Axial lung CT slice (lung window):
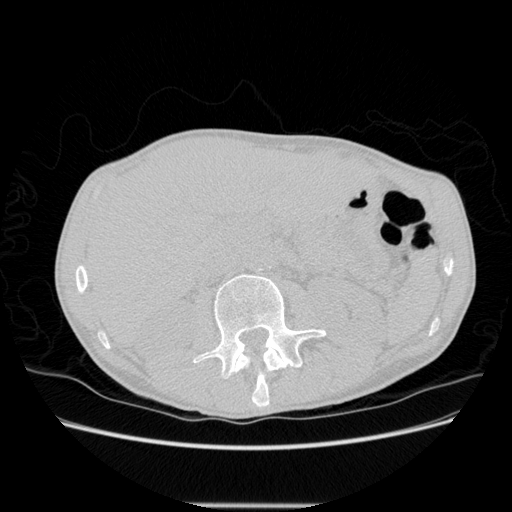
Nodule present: no